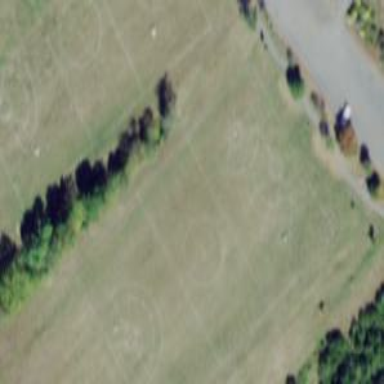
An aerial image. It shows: Lacrosse pitch for leisure sports activities.